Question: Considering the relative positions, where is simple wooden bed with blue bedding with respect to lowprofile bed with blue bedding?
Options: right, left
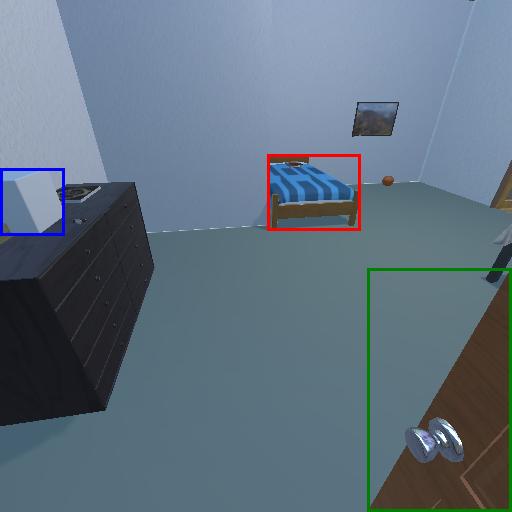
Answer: right